Question: I am accessing the MATLAB on a server by X2Go on Ubuntu 14.04. The server itself runs on CentOs 6.7.
While running the MATLAB profiler, the text does not get rendered properly.
When I access the server on Windows, the issue does not happen. I have attached a screenshot of it.
Is there a fix for this issue?

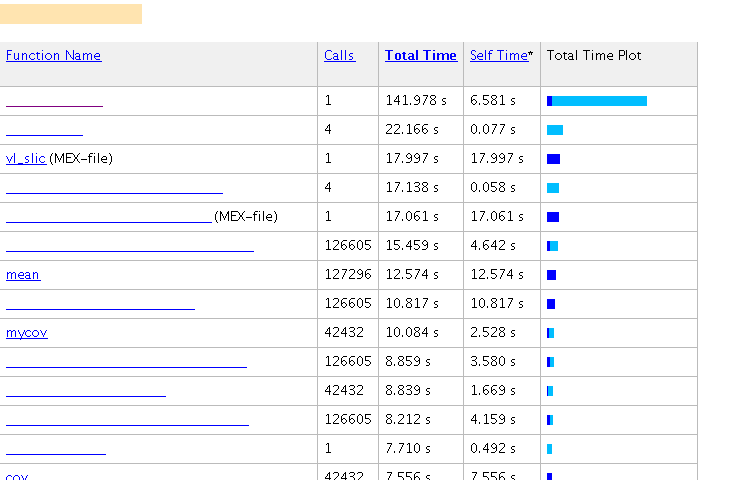
Answer: Though this comes a bit late: I had the exact same issue and I think it's related to Intel's graphics drivers (HD 530 on a Skylake i7 here). On my other computer with an NVIDIA GPU I never had this issue.
I fixed it by enabling font antialiasing in Matlab:
Preferences -> Fonts -> [x] Use antialiasing to smooth desktop fonts (requires MATLAB restart)